Question: I double clicked on 'EIP' in register window,but seems un-editable.
Why is 'EIP' special?How can I change it?

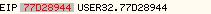
Answer: Find the location you want to set your EIP to, right click and select "New Origin Here". This will reset the EIP to the new address. You can confirm this by inspecting the registers at the top right.
In addition to the reply above, the EIP is basically the pointer to where the current line of execution is. It's used to keep a record of which instruction the program is executing in memory.